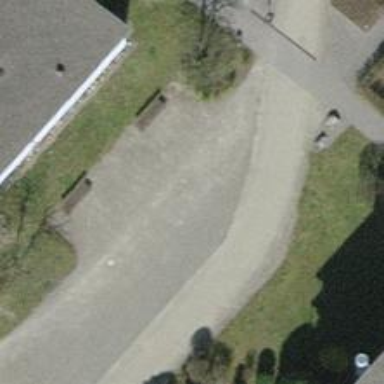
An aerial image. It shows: Footway made of paving stones.